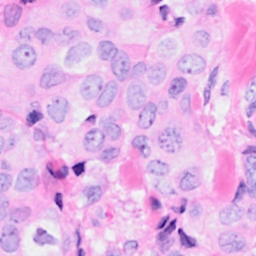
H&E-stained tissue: Breast